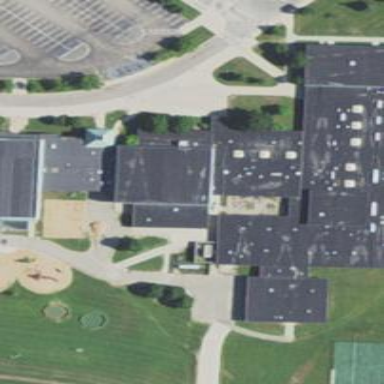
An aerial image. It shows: School building.